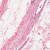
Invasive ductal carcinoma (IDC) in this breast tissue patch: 0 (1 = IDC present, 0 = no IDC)